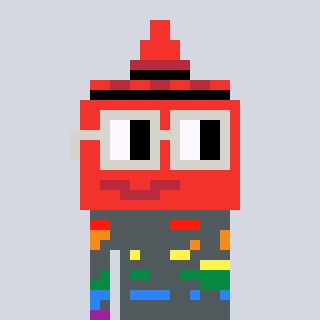
a pixel art character with square light gray glasses, a ketchup-shaped head and a magenta-colored body on a cool background